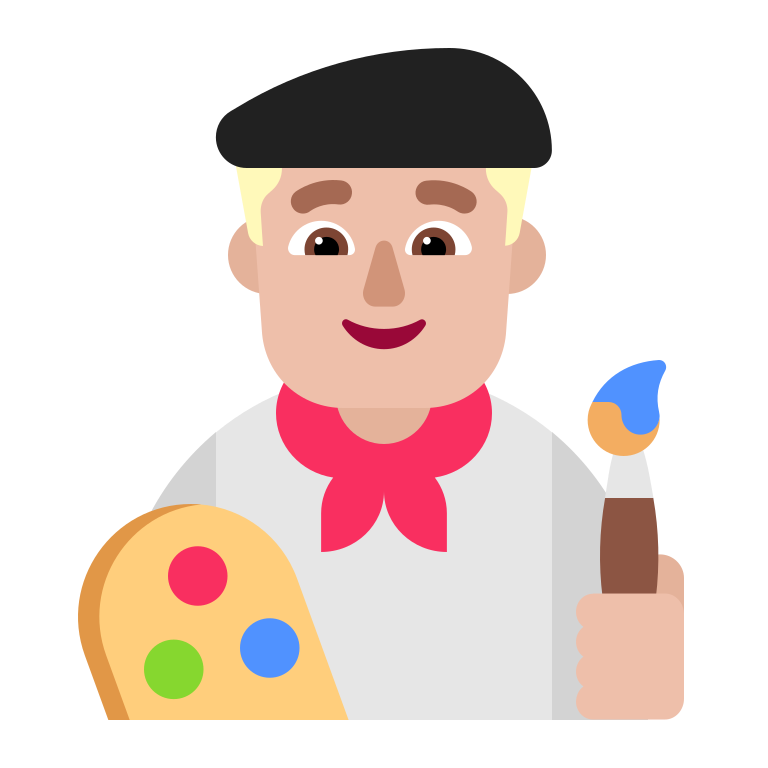
man artist flat  light